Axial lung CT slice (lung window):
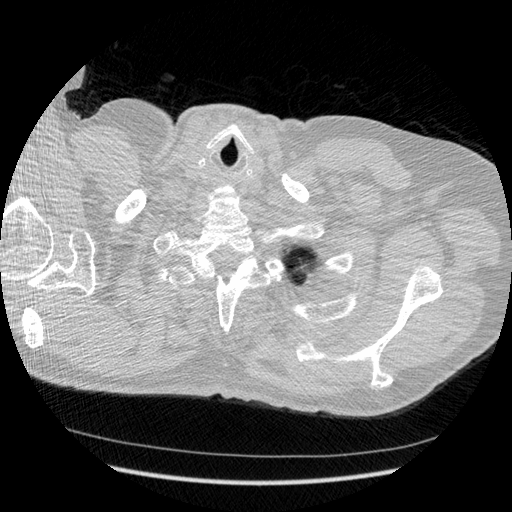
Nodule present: no